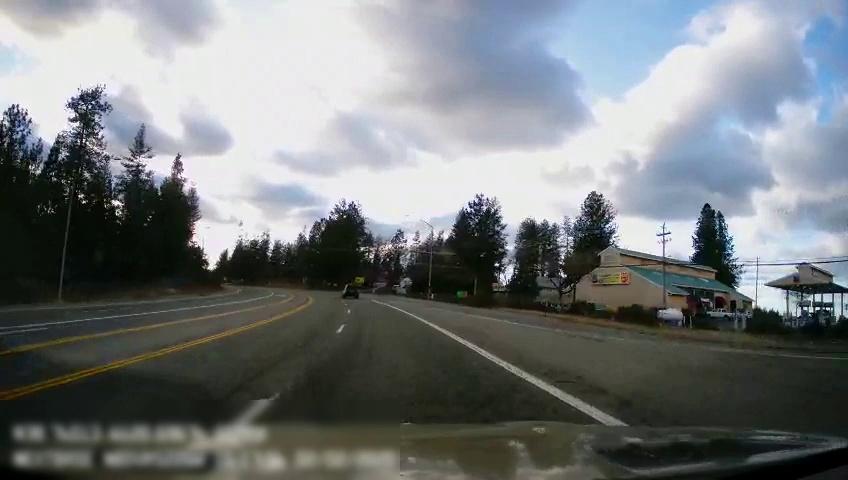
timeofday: Day
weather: Cloudy
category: Drivable Space
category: Vehicles | SUV
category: Lanes | Alternate Lane
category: Lanes | Opposite Lane
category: Lanes | Alternate Lane
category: Lanes | Current Lane
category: Lanes | Current Lane
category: Lanes | Alternate Lane
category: Traffic | Signs
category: Traffic | Signs